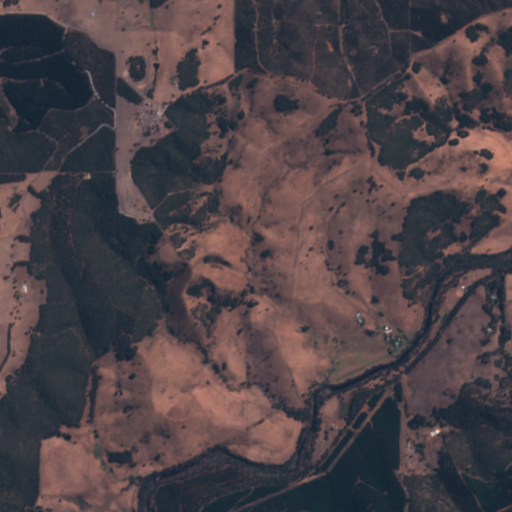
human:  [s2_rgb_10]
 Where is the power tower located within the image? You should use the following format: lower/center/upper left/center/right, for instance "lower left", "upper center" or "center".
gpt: The power tower is located in the lower right of the image.
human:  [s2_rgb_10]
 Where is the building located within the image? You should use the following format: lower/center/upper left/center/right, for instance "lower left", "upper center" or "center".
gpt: There is no building in the image.